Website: apple
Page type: payment
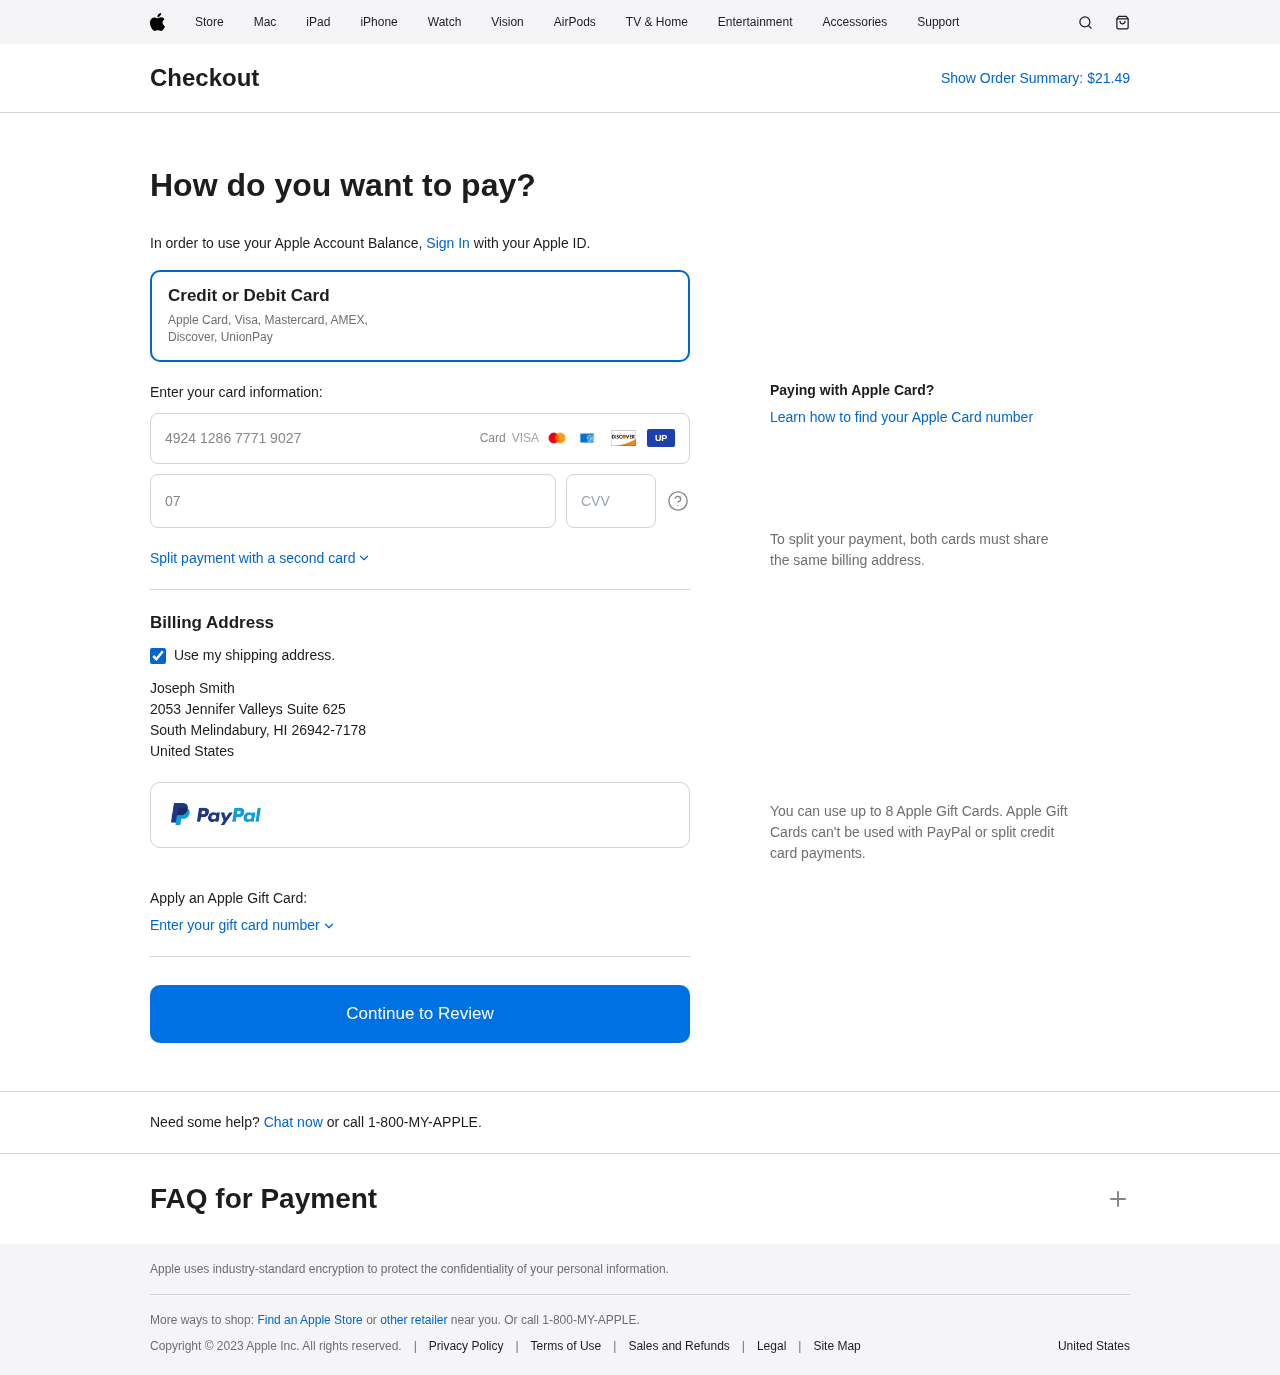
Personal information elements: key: PII_CARD_CVV
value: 497
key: PII_CARD_EXPIRY
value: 07/29
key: PII_CARD_NUMBER
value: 4924 1286 7771 9027
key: PII_COUNTRY
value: United States
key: PII_FULLNAME
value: Joseph Smith
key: PII_STREET
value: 2053 Jennifer Valleys Suite 625
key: PII_CITY_STATE_ZIP
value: South Melindabury, HI 26942-7178
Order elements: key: ORDER_TOTAL
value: $21.49